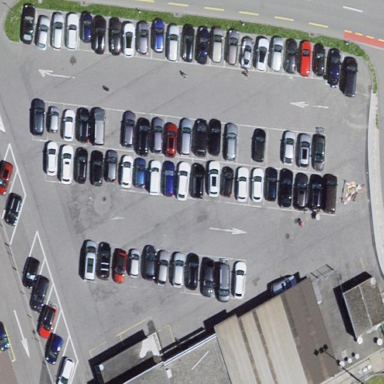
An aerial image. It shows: Parking area with surface.